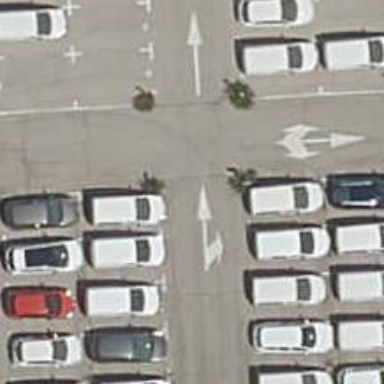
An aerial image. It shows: Parking aisle designated as service road.